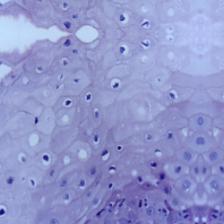
Diagnosis: OSCC